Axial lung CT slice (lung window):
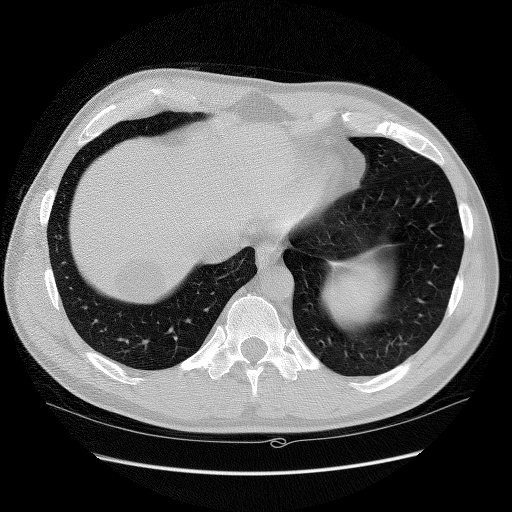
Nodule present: no